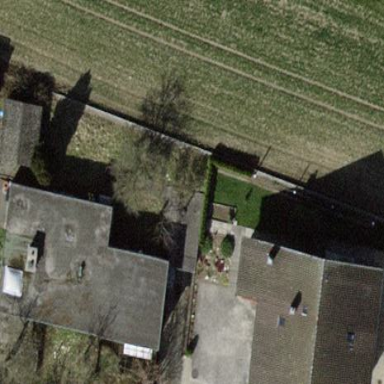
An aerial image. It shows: Detached building.